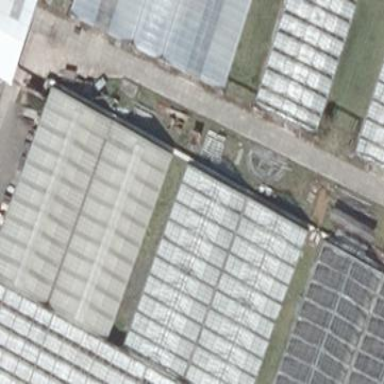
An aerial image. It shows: Greenhouse.